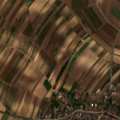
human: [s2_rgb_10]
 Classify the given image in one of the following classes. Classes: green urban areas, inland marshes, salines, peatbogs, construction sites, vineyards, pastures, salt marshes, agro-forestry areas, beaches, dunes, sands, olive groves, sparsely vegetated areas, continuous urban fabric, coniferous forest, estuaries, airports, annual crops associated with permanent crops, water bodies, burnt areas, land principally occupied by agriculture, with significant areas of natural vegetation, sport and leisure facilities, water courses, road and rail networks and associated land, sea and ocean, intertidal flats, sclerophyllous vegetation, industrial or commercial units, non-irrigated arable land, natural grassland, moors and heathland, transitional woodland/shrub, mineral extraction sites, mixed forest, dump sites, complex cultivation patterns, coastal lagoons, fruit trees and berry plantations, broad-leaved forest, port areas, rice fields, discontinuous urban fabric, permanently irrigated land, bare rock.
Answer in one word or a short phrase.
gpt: discontinuous urban fabric, non-irrigated arable land, vineyards